Question: I want to put my image over accordion div container and keep it clickable, so my image override it only visually. How I can do that?
My page that I need to <URL>.
That's what I want to make my page look like:
THANKS IN ADVANCE!
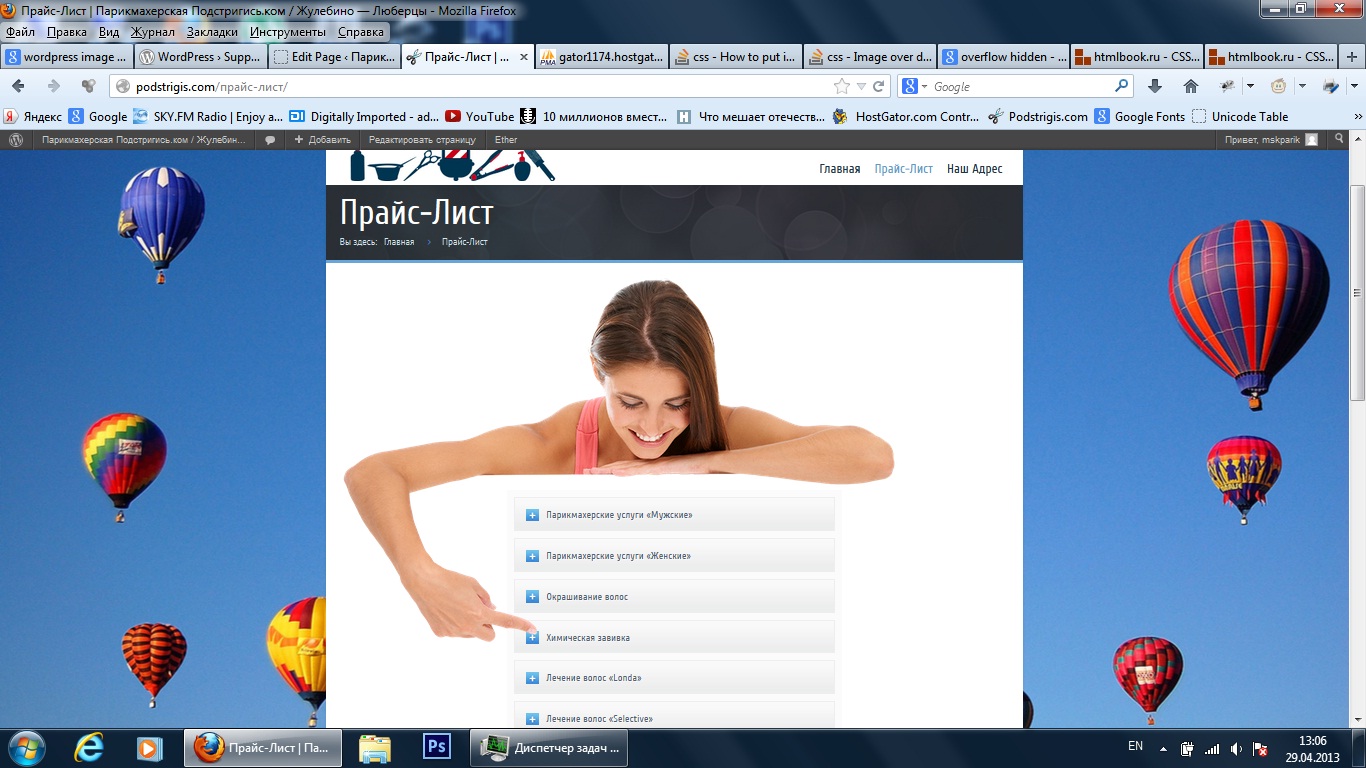
Answer: Actually, this is possible in most browsers with CSS (Chrome, Firefox, Safari, IOS, Android. A full list available <URL>
'''
img {
pointer-events: none;
}
'''
<URL>
Not supported in IE10 or below.
There are also number of Javascript solutions including <URL> using Jquery that are usable in IE.